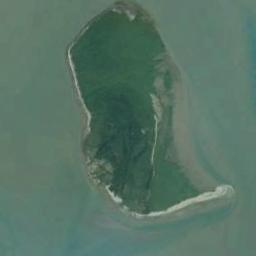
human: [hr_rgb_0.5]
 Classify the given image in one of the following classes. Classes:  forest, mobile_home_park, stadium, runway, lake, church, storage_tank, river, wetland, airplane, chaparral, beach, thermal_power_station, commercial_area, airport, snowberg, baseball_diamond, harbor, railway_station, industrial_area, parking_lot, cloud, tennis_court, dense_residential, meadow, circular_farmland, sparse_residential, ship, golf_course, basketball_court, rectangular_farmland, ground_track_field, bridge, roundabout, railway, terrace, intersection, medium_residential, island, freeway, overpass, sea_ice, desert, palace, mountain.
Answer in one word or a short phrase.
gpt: island